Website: bh-photo
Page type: review-order
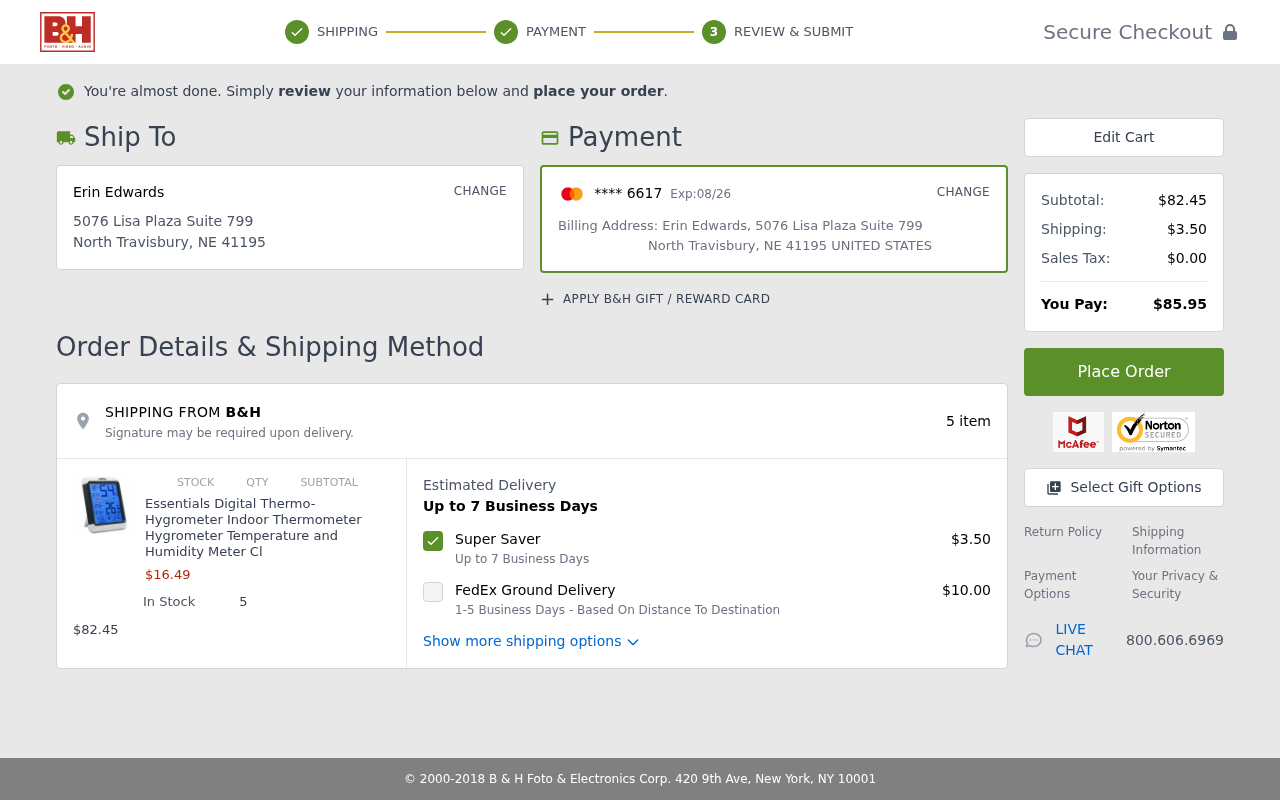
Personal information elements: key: PII_CARD_EXPIRY
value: Exp:08/26
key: PII_CARD_LAST4
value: **** 6617
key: PII_CITY_STATE_ZIP
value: North Travisbury, NE 41195
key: PII_COUNTRY
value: UNITED STATES
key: PII_FULLNAME
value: Erin Edwards
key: PII_FULLNAME2
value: Erin Edwards
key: PII_STREET
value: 5076 Lisa Plaza Suite 799
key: PII_STREET2
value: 5076 Lisa Plaza Suite 799
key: PII_CITY_STATE_ZIP2
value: North Travisbury, NE 41195
Product elements: key: PRODUCT1_NAME
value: Essentials Digital Thermo-Hygrometer Indoor Thermometer Hygrometer Temperature and Humidity Meter Cl
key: PRODUCT1_PRICE
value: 16.49
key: PRODUCT1_QUANTITY
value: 5
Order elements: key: ORDER_NUM_ITEMS
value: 5 item
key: ORDER_SUBTOTAL
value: $82.45
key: ORDER_SHIPPING_COST
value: $3.50
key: ORDER_SHIPPING_ALT
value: $10.00
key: ORDER_SUBTOTAL2
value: $82.45
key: ORDER_SHIPPING_COST2
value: $3.50
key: ORDER_TAX
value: $0.00
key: ORDER_TOTAL
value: $85.95